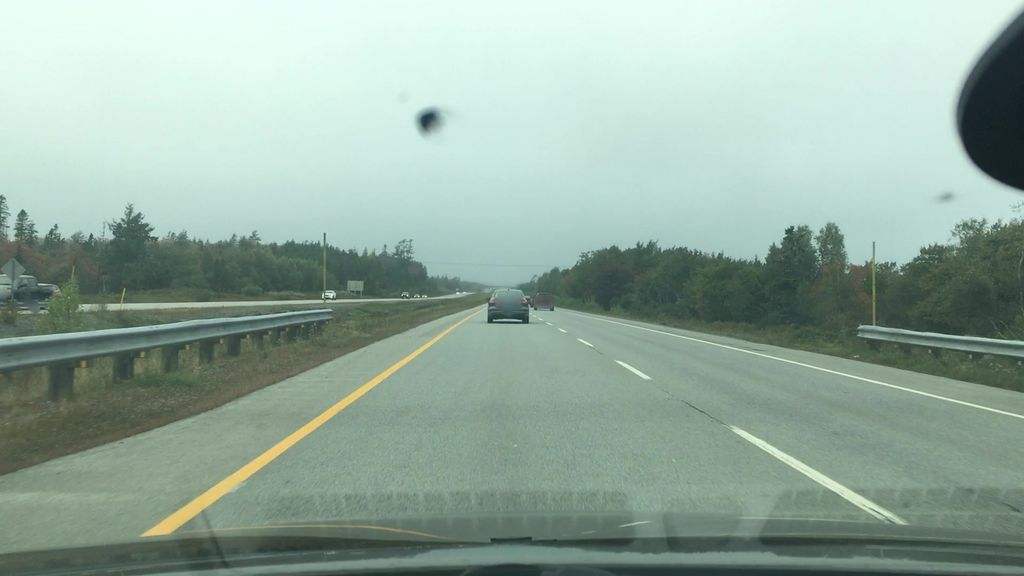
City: halifax